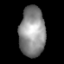
Tissue: lung
Cell type: Epithelial cells
Senescence score: 0.2229
Nuclear area (px): 1262
Mean DAPI intensity: 140.616